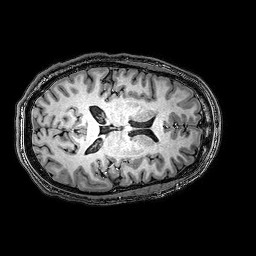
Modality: T1w
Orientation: axial
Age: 26
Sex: male
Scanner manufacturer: philips
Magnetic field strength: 3 T
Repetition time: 0.009 s
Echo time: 0.0035 s